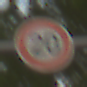
Verkehrszeichen: Geschwindigkeit20
Umgebung: Outdoor, RoadRail
Tageszeit: SunriseSunset
Wetter: Clear
Licht: Natural
Jahreszeit: NotSpecified
Kontrast: LowContrast